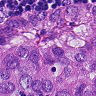
Metastatic tissue present: yes